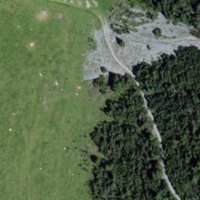
EUNIS habitat code: 26
Species observed at this site:
Anthus spinoletta
Nucifraga caryocatactes
Carduelis citrinella